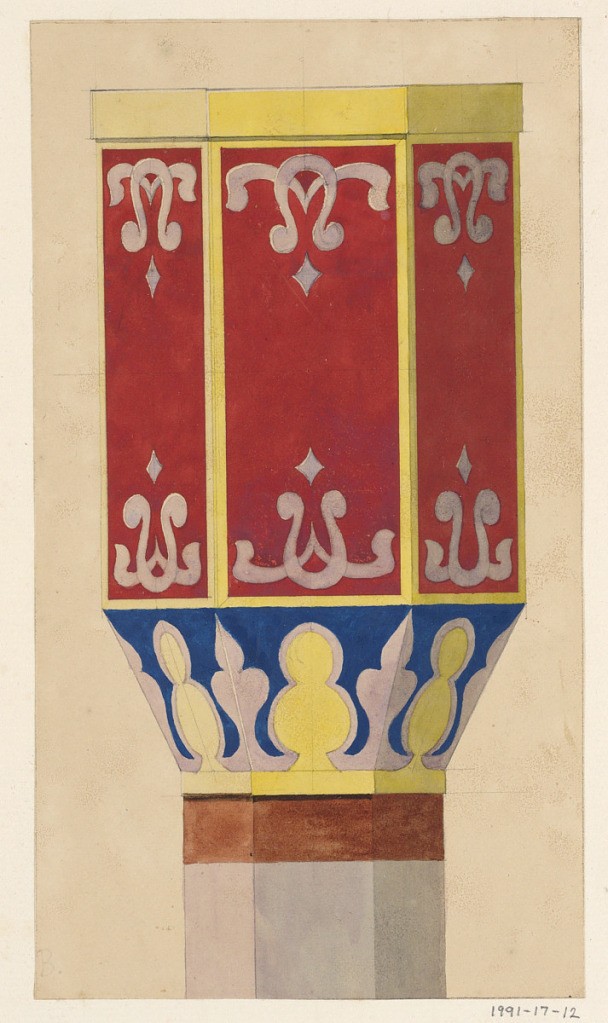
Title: Design for Column Capital for July Festival Architecture
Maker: Félix Duban, French, 1797 - 1870
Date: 1835
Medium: Brush and watercolor, gouache, black wash, graphite on dark cream paper mounted on off-white laid paper
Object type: Drawing
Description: Design for a square panel in yellow on red ground.  Circular scalloped field filled with concentric circles of gold rings around a blue square at center.